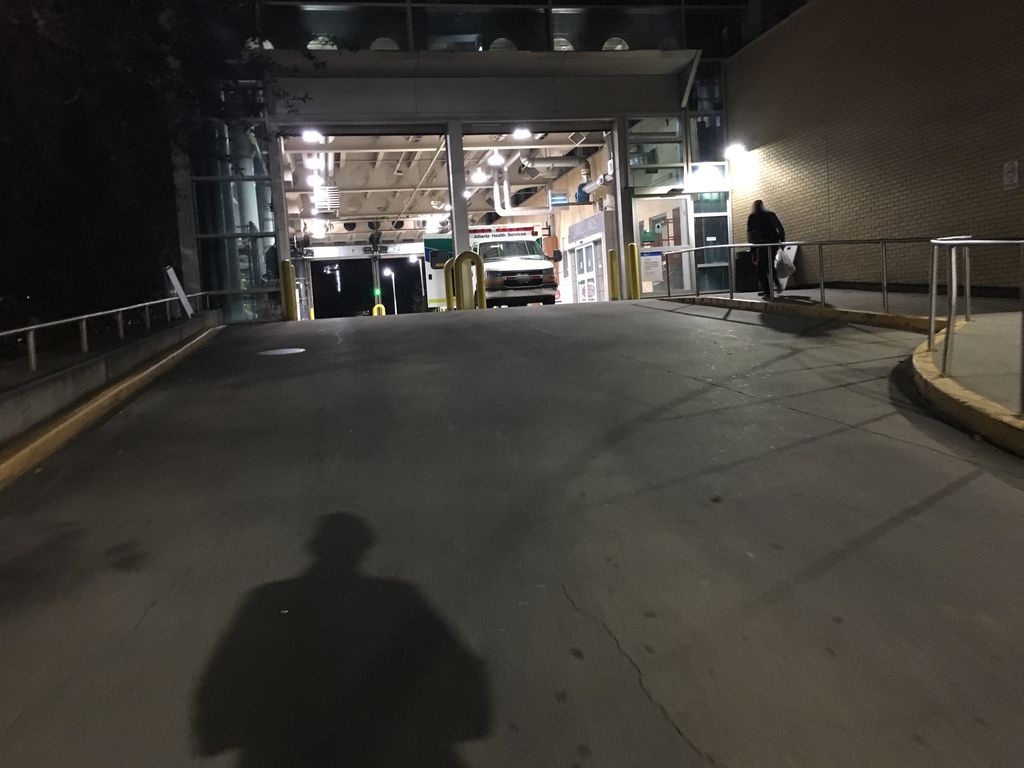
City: edmonton